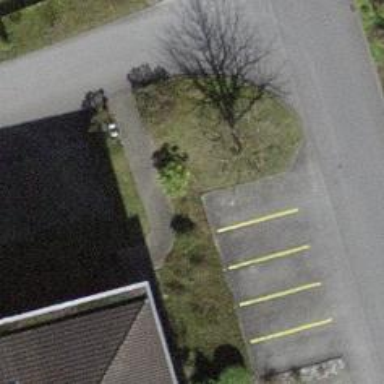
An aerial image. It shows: Street-side parking area.